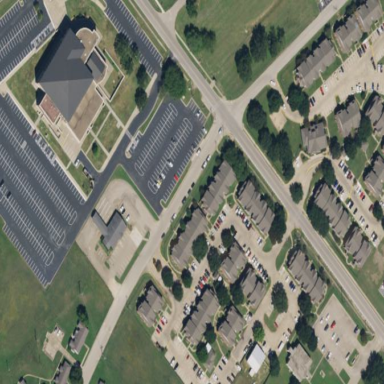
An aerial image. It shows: College located in residential area.